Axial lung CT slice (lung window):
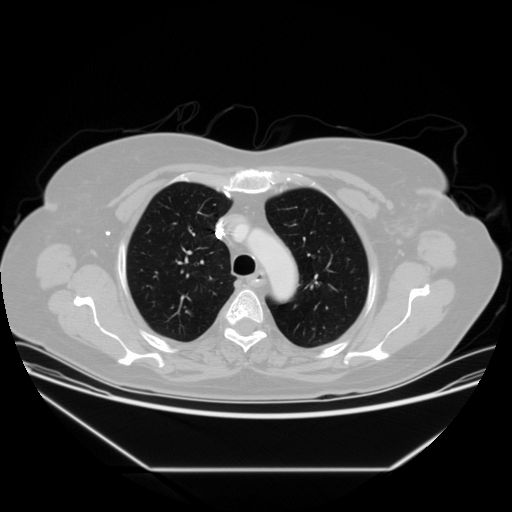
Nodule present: no